The image folds the raw vibration samples of a bearing signal into a 2-D grayscale square (signal-to-image encoding). Determine the bearing's health state. Answer with exactly one of: normal, inner_race, outer_race, ball.
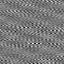
Answer: ball